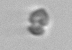
Label: Heterocapsa_rotundata